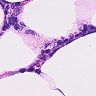
Metastatic tissue present: no